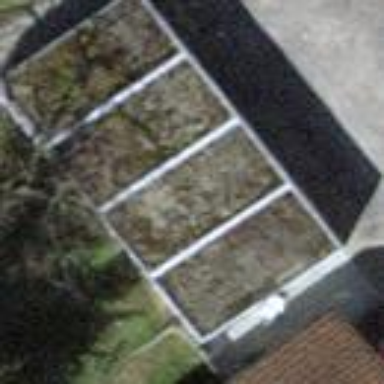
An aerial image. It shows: Group of garages.